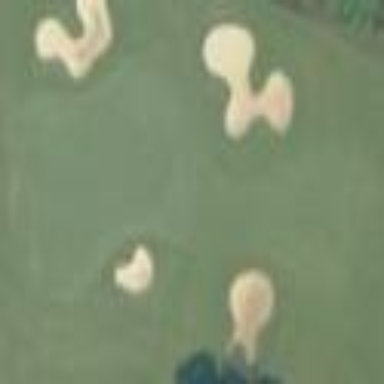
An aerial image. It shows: Grassy area designated as golf fairway.